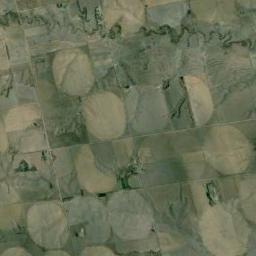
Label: circular_farmland